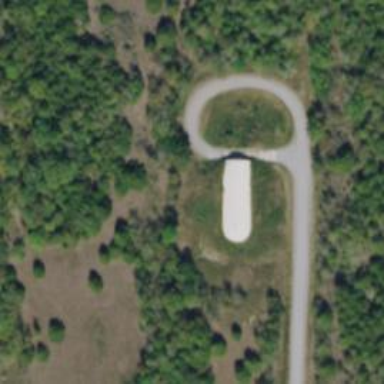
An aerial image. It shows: Military bunker.